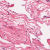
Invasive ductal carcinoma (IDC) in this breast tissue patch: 0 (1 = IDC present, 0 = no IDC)